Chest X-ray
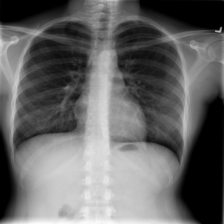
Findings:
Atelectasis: negative
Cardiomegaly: negative
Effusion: negative
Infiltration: negative
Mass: negative
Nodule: negative
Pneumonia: negative
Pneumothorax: negative
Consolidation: negative
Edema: negative
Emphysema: negative
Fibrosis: negative
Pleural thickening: negative
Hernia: negative